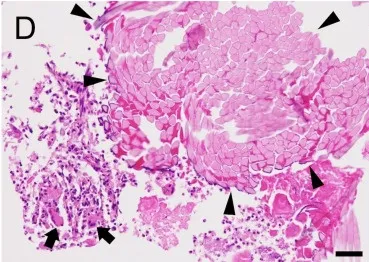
Resected specimens and pathological examinations. Histologically, it also reveals multinucleated giant cells (arrows) and silk thread fragments (arrowheads) with inflammatory cell infiltration (D). Bars, 50 mum (B, D).
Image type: pathology (h&e)